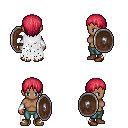
a pixel art fantasy rpg character, female body template, human, dark skin, white tattered cape, teal pants, ruby red plain hairstyle, white cloth bracers, brown shoes, shield, four views (front, back, left, right), 2x2 character sprite sheet, small pixel art, hard edges, no anti-aliasing